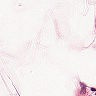
Metastatic tissue present: no